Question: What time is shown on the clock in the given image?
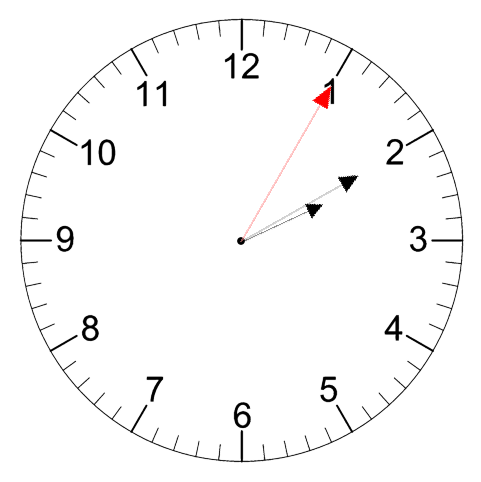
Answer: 02:10:05